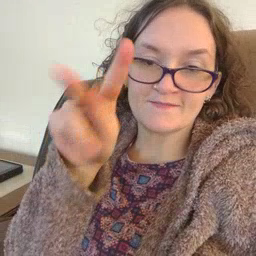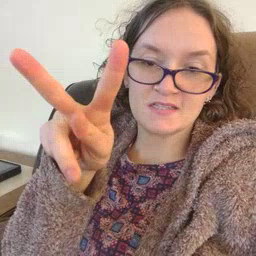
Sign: TV